Brain MRI, t2w sequence, axial 2D slice.
Patient: age 23, sex F, weight 95 kg, height 1.95 m
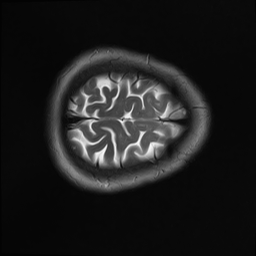